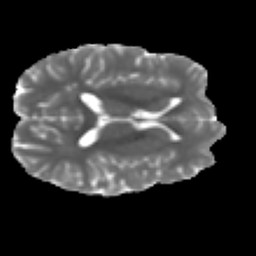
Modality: MD
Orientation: axial
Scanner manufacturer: ge
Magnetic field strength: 3 T
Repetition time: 7.98 s
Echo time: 0.0701 s